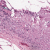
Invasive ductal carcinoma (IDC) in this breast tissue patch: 0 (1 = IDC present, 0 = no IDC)